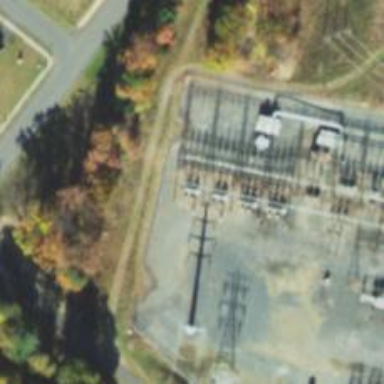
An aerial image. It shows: Switch for power supply.